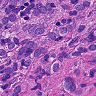
Metastatic tissue present: yes